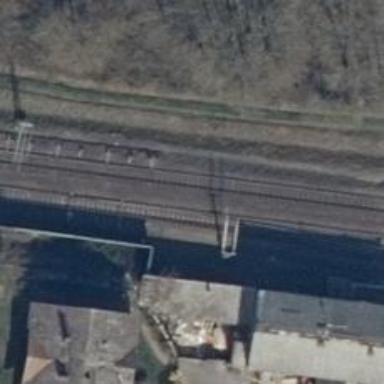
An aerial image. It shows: Railway with electrified contact lines.